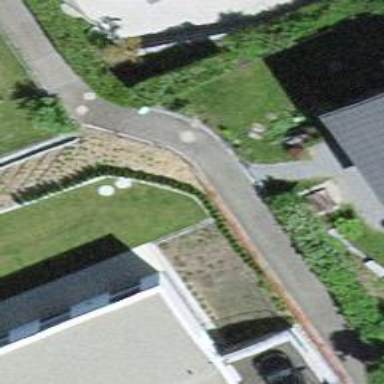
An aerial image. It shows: Footway along the road.